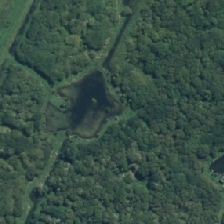
Land cover: lake_pond